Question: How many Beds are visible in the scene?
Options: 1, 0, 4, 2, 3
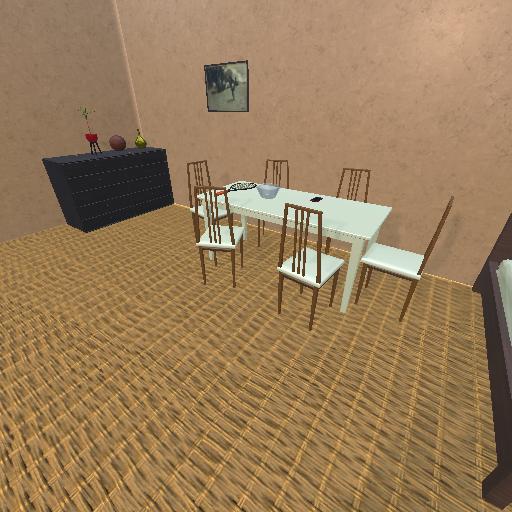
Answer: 1